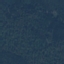
Land use / land cover class: Forest